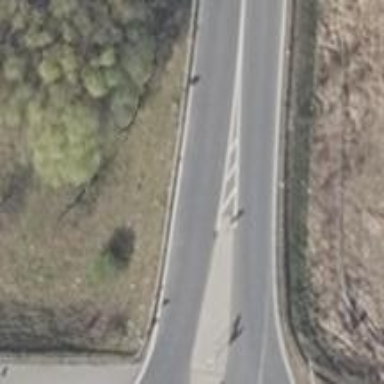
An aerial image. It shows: Asphalt motorway link.